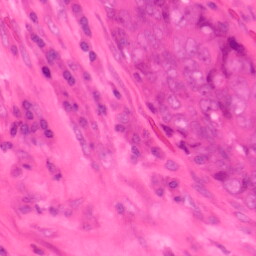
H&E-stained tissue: Colon